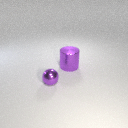
large purple metal cylinder behind small purple metal sphere